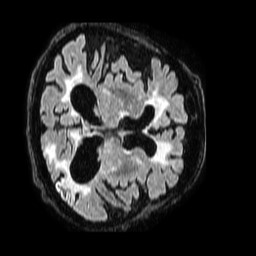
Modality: FLAIR
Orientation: axial
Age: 86
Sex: female
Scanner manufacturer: philips
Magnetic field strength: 1.5 T
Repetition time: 4.8 s
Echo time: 0.3 s